Question: I ran some simple tests: same complex query in mysql and php and measured the times taken to process them. The results are very controversial and suggest that some queries PHP processes faster than MySql.
In theory, shouldn't be the MySql faster?
I am want compare how PHP (scripting language) interface decreases the performance of complex SQL query. But why my results suggest otherwise?
Those are averages, I run each query 3 times!
php code:
'''
<?php
$con = mysql_connect("localhost","root","");
if (!$con)
{
die('Could not connect: ' . mysql_error());
}
mysql_select_db("test3", $con);
$start = microtime(TRUE);
$result = mysql_query("SELECT * FROM 'test'
ORDER BY 'test'.'test1' DESC
LIMIT 0,100");
echo "<table border='1'>
<tr>
<th>ID</th>
<th>test1</th>
<th>test2</th>
<th>test3</th>
<th>test4</th>
</tr>";
while($row = mysql_fetch_array($result))
{
echo "<tr>";
echo "<td>" . $row['ID'] . "</td>";
echo "<td>" . $row['Test1'] . "</td>";
echo "<td>" . $row['Test2'] . "</td>";
echo "<td>" . $row['Test3'] . "</td>";
echo "<td>" . $row['Test4'] . "</td>";
echo "</tr>";
}
echo "</table>";
$end = microtime(TRUE);
$sqlTime = $end - $start;
mysql_close($con);
echo $sqlTime
?>
'''
The results: time in seconds against the number of records:

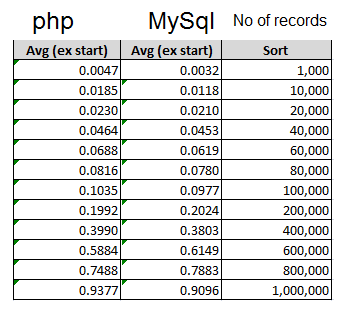
Answer: I can see you are using phpmyadmin, it is scripted too to return the values.This might be slow than the speed of your script which is definitely small. Did you consider to run the mysql queries from the command prompt?This might give you a clear difference.